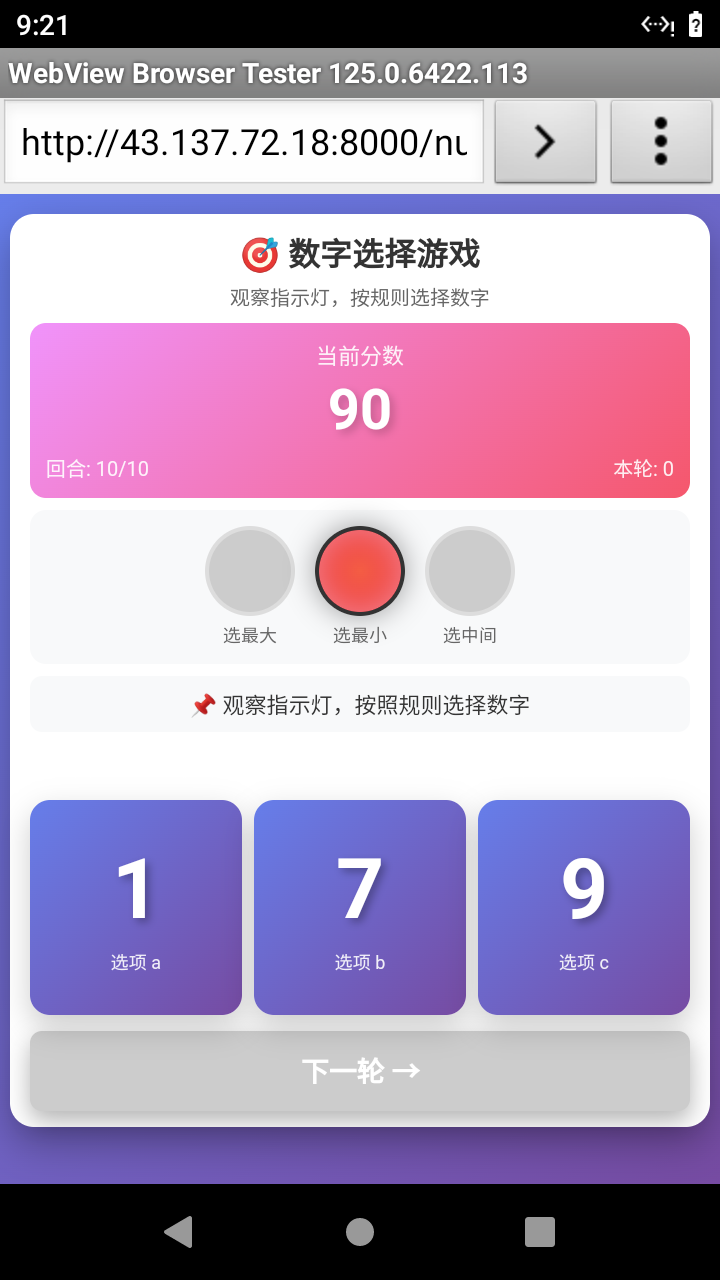

Select the correct number based on the traffic light color.
Answer: 0